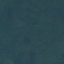
Land use / land cover class: Forest